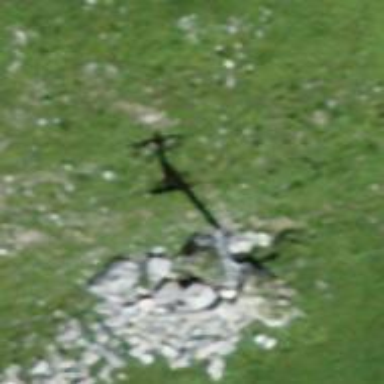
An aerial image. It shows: Pylon for aerialway.